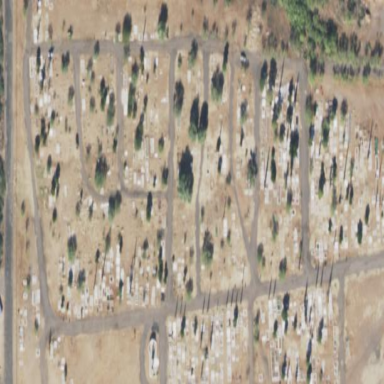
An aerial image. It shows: Cemetery.